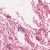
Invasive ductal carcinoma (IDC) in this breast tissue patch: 0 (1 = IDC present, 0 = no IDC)